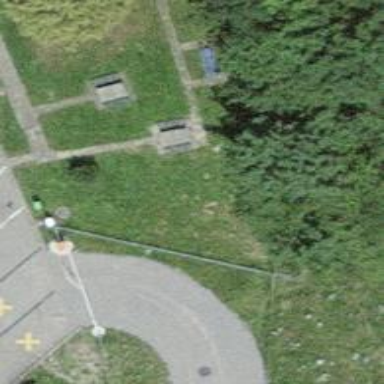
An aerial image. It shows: Picnic table located in leisure land area.